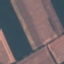
Land use / land cover class: AnnualCrop